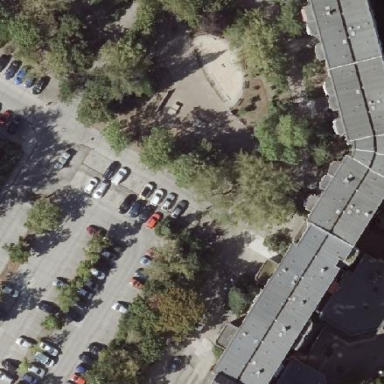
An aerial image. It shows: Apartment building with flat roof.